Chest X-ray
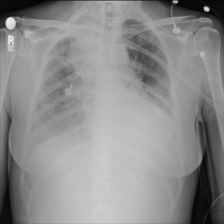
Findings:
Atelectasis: positive
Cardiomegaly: negative
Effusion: negative
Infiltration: negative
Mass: negative
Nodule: negative
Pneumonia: negative
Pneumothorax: negative
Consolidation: negative
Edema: negative
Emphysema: negative
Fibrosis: negative
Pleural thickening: positive
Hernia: negative